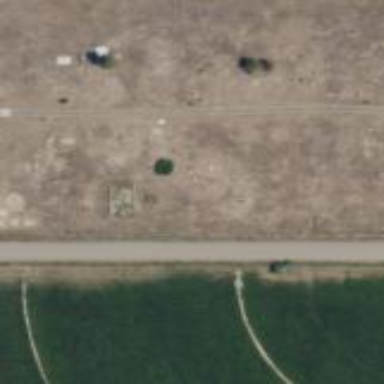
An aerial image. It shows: Cemetery.